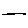
Label: line